Question:
Shown above is the outcome. I get the right data, just need to change the column names.
The problem is I am trying to rename my columns in my table.
I have tried the following with the error -
java.sql.SQLSyntaxErrorException: ORA-00923: FROM keyword not found where expected:
'''
"SELECT to_char(logdate,'dd-MON-yy') AS DATE, adj_login_time AS LOGIN, adj_logout_time AS LOGOUT, adj_lunch_in AS LUNCHIN, adj_lunch_out AS LUNCHOUT, round(logduration,2) AS LOGDURATION " +
"FROM employee_time_log " +
"WHERE employee_id_number = " +userInputIdNumber +" AND ROWNUM <= 10" +
"ORDER BY logdate DESC");
AND
"SELECT to_char(logdate,'dd-MON-yy') AS 'Log Date', adj_login_time AS 'Log In Time', adj_logout_time AS 'Log Out Time', adj_lunch_in AS 'Lunch In', adj_lunch_out AS 'Lunch Out', round(logduration,2) AS 'Log Duration' " +
"FROM employee_time_log " +
"WHERE employee_id_number = " +userInputIdNumber +" AND ROWNUM <= 10" +
"ORDER BY logdate DESC");
'''
I am using NetBeans IDE and coding in JAVA. I have tried several other variations of above with no luck. Thanks for the help!
'''
private DefaultTableModel weeklyLogTableModel(ResultSet weeklyLogSet) throws SQLException
{
ResultSetMetaData metaData = weeklyLogSet.getMetaData();
Vector<String> columnNames = new Vector<String>();
int columnCount = metaData.getColumnCount();
for (int column = 1; column <= columnCount; column++)
{
columnNames.add(metaData.getColumnName(column));
}
Vector<Vector<Object>> data = new Vector<Vector<Object>>();
while (weeklyLogSet.next())
{
Vector<Object> vector = new Vector<Object>();
for (int columnIndex = 1; columnIndex <= columnCount; columnIndex++)
{
vector.add(weeklyLogSet.getObject(columnIndex));
}
data.add(vector);
}
return new DefaultTableModel(data, columnNames);
}
private void userDashboard(int userInputIdNumber)
{
jPanel1.setVisible(false);
jPanel2.setVisible(true);
jPanel3.setVisible(false);
jPanel4.setVisible(false);
try
{
//Getting Information FROM EMPLOYEE_TIME_LOG for Weekly Log
Statement weeklyLogstmt = dbConn.createStatement();
ResultSet weeklyLogSet = weeklyLogstmt.executeQuery (
"SELECT to_char(logdate,'dd-MON-yy') AS Date, adj_login_time, adj_logout_time, adj_lunch_in, adj_lunch_out, round(logduration,2) " +
"FROM employee_time_log " +
"WHERE employee_id_number = " +userInputIdNumber +" AND ROWNUM <= 10" +
"ORDER BY logdate DESC");
jTable3.setModel((TableModel)weeklyLogTableModel(weeklyLogSet));
}
'''
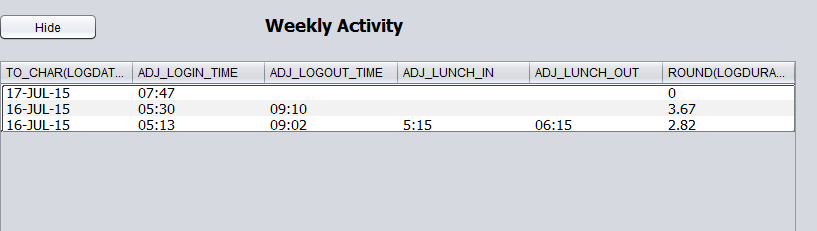
Answer: Aside from the missing space that @EvgeniyDorofeev correctly pointed out, in your first query you're trying to using the <URL> 'DATE' as a column alias, and that is confusing the parser. Use a different name:
'''
"SELECT to_char(logdate,'dd-MON-yy') AS ACTIVITY_DATE, adj_login_time AS LOGIN, adj_logout_time AS LOGOUT, adj_lunch_in AS LUNCHIN, adj_lunch_out AS LUNCHOUT, round(logduration,2) AS LOGDURATION " +
"FROM employee_time_log " +
"WHERE employee_id_number = " +userInputIdNumber +" AND ROWNUM <= 10 " +
"ORDER BY logdate DESC");
'''
Or if you really want it to have that name then use a quoted identifier (with escaped double quotes within your string), though I'd really recommend against that as it can cause confusion to the calling code too:
'''
"SELECT to_char(logdate,'dd-MON-yy') AS "DATE", adj_login_time AS LOGIN, adj_logout_time AS LOGOUT, adj_lunch_in AS LUNCHIN, adj_lunch_out AS LUNCHOUT, round(logduration,2) AS LOGDURATION " +
"FROM employee_time_log " +
"WHERE employee_id_number = " +userInputIdNumber +" AND ROWNUM <= 10 " +
"ORDER BY logdate DESC");
'''
In your second version you're using single quotes to attempt to make the identifiers quoted, but those are just seen as string literals rather than identifiers, and they are not valid at that point in the syntax. You have to use double quotes for quoted identifiers:
'''
"SELECT to_char(logdate,'dd-MON-yy') AS "Log Date", adj_login_time AS "Log In Time", adj_logout_time AS "Log Out Time", adj_lunch_in AS "Lunch In", adj_lunch_out AS "Lunch Out", round(logduration,2) AS "Log Duration" " +
"FROM employee_time_log " +
"WHERE employee_id_number = " +userInputIdNumber +" AND ROWNUM <= 10 " +
"ORDER BY logdate DESC");
'''
You're also doing your 'ROWNUM' check in the wrong place; it will be applied before the 'ORDER BY', so you'll get ten indeterminate rows from any day, which will then be ordered. If you actually want to see the ten most recent rows then you'll need to do the ordering in a subquery and then apply the 'ROWNUM' filter to that:
'''
"SELECT * FROM (" +
"SELECT to_char(logdate,'dd-MON-yy') AS "Log Date", " +
"adj_login_time AS "Log In Time", " +
"adj_logout_time AS "Log Out Time", " +
"adj_lunch_in AS "Lunch In", " +
"adj_lunch_out AS "Lunch Out", " +
"round(logduration,2) AS "Log Duration" " +
"FROM employee_time_log " +
"WHERE employee_id_number = " +userInputIdNumber + " " +
"ORDER BY logdate DESC" +
") WHERE ROWNUM <= 10";
'''
You should also consider using parameterised queries rather than embedding the 'userInputIdNumber' in the string, partly because each ID will require a hard parse of the unique query, and partly to avoid SQL injection - especially if that value is being supplied by the user, as it seems to be.